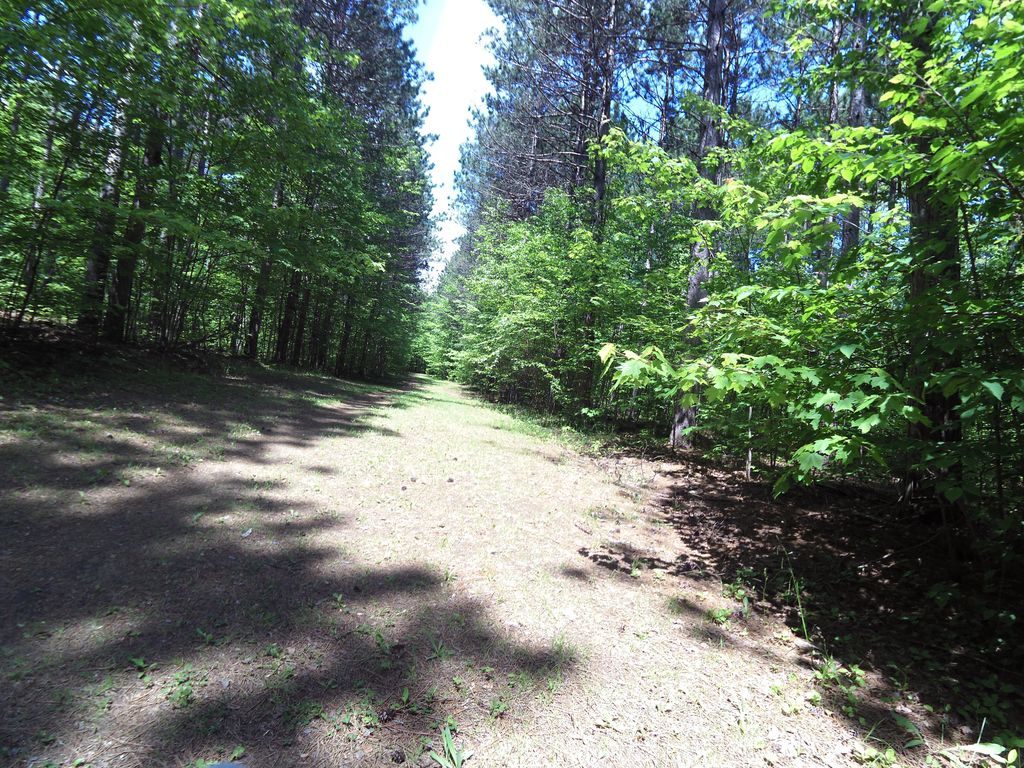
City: ottawa-gatineau